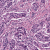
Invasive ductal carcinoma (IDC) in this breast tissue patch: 1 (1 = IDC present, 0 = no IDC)